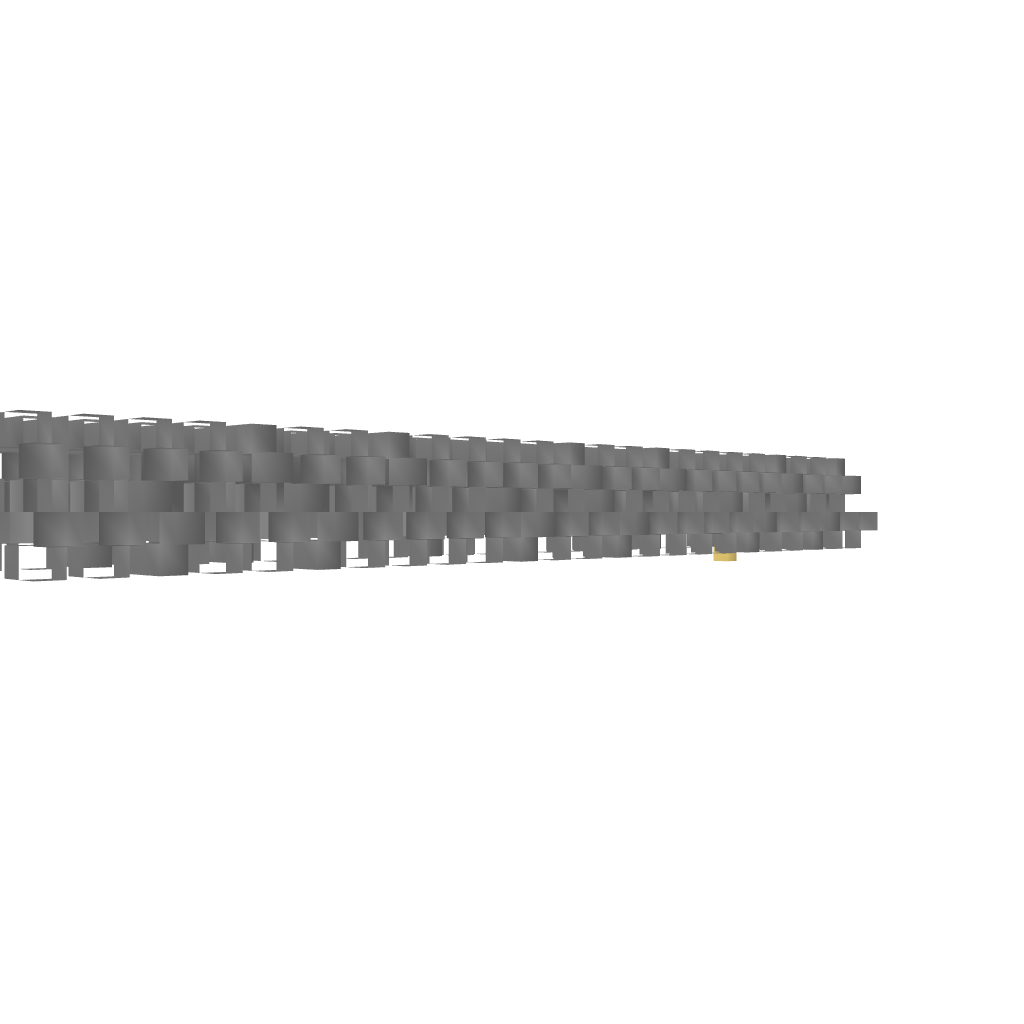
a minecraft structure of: temple run :D bad low quality